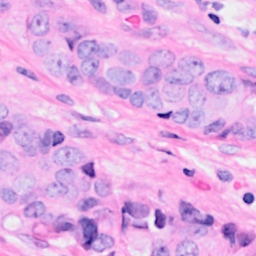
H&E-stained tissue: Breast